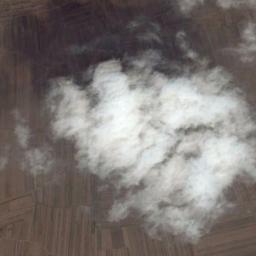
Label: cloud